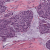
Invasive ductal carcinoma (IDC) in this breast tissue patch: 1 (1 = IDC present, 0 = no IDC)